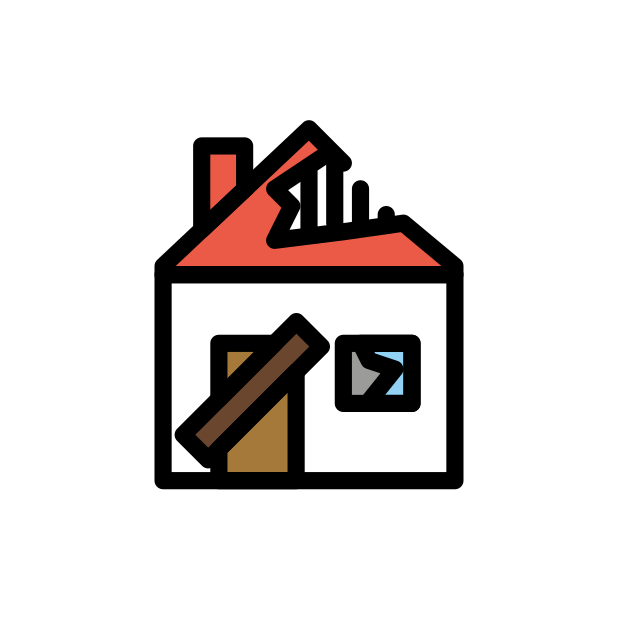
derelict house